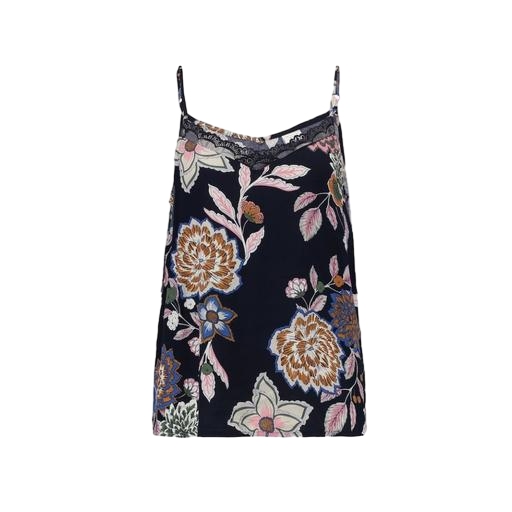
multicolor vila brown lace detail cami, blue floral-print tank top, floral print tank top, white background